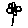
Label: flower